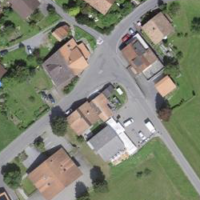
EUNIS habitat code: 54
Species observed at this site:
Echium vulgare